Question: When I save in Parse, it generates a random objectId for each save.
I want to automatically get this objectId before I save, since I have another class with pictures that has a pointer back to the objectId. Currently I have it pointed to objectId "xyz" (see code).
How do I reference the random objectId being created before the save?
'''
//I want objectId:"xyz" to be the random generated objectId in NewLog class.
//Guessing something like objectId:"NewLog.randomgeneratedobjectid"??
let pointer = PFObject(withoutDataWithClassName:"NewLog", objectId: "xyz")
'''
In the class NewLog, the left column, objectId, generates a random objectId each time something is saved to Parse:

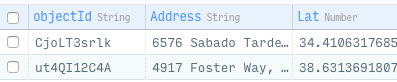
Answer: In the other class, instead of referencing the 'objectId' of 'NewLog', you should use a pointer to the 'NewLog' object. Check the documentation here: <URL>.